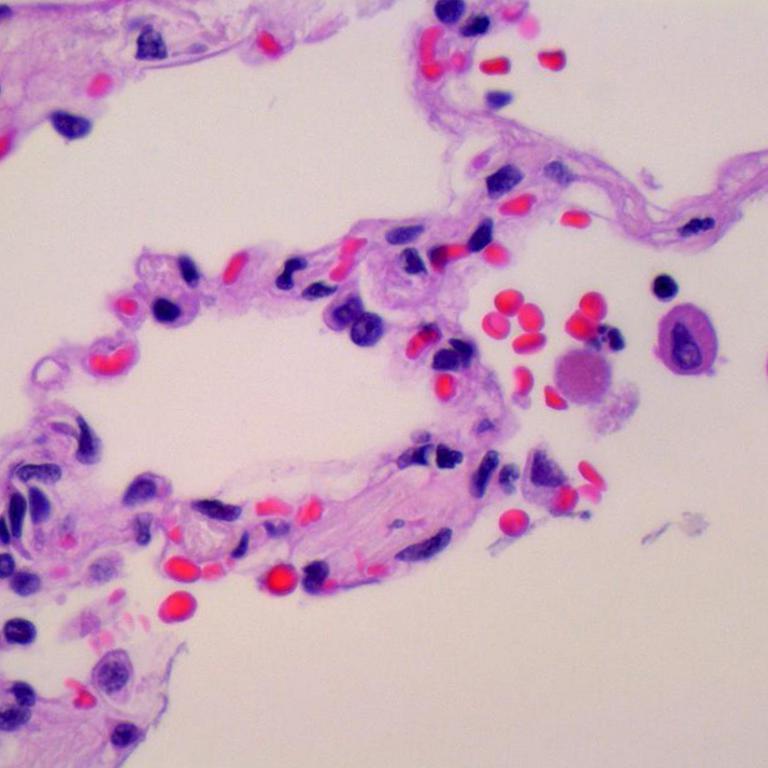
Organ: lung
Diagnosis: benign